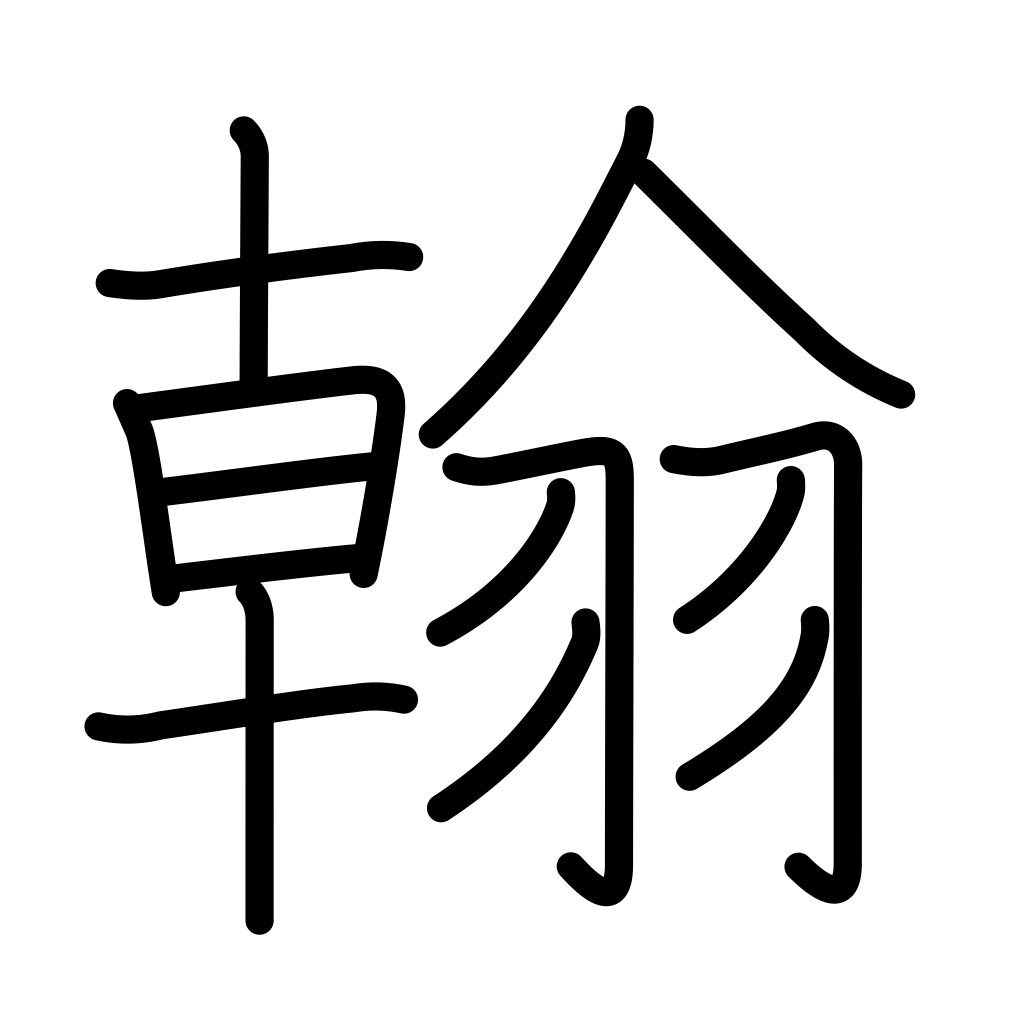
Meaning: letter, writing brush